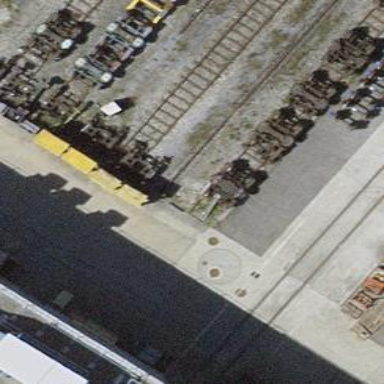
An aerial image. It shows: Railway yard with one track.